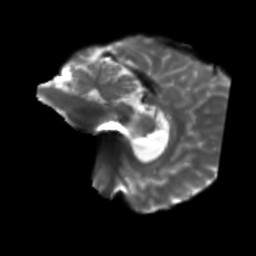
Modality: T2w
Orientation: sagittal
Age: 54
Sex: female
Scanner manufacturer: siemens
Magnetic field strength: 3 T
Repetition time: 5.25 s
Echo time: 0.08 s